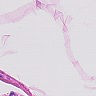
Metastatic tissue present: no